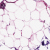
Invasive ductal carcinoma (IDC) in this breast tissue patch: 0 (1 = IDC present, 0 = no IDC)